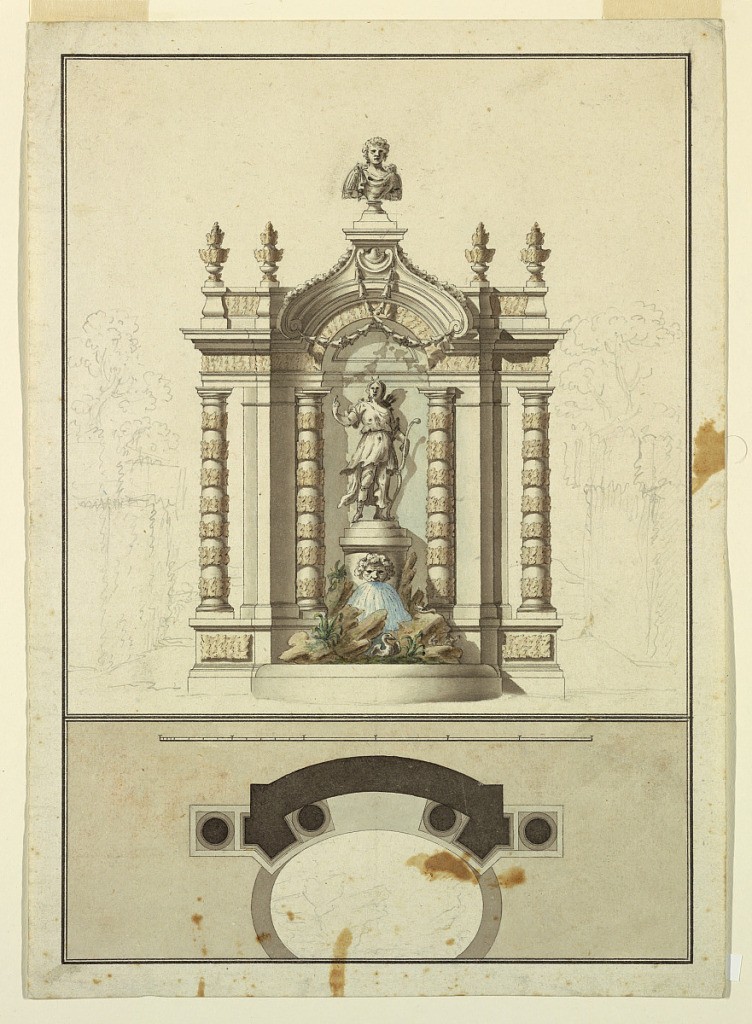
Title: Elevation of a Fountain
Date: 1750–1800
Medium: Pen and black ink, brush and watercolor, traces of graphite, off-white laid paper
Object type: Drawing
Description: A statue of Diana stands on a richly decorated niche. Water flows from a mask on the column below onto rocks, a snake, duck and plants. A classical bust stands on top the pediment. Below, a measured plan.